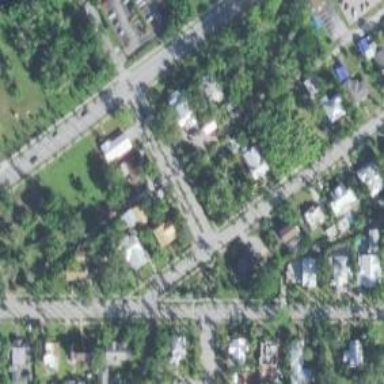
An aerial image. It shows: Neighborhood.